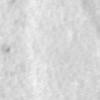
Label: no_change